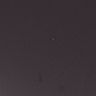
Metastatic tissue present: no